Platform: macOS
Application: Chrome
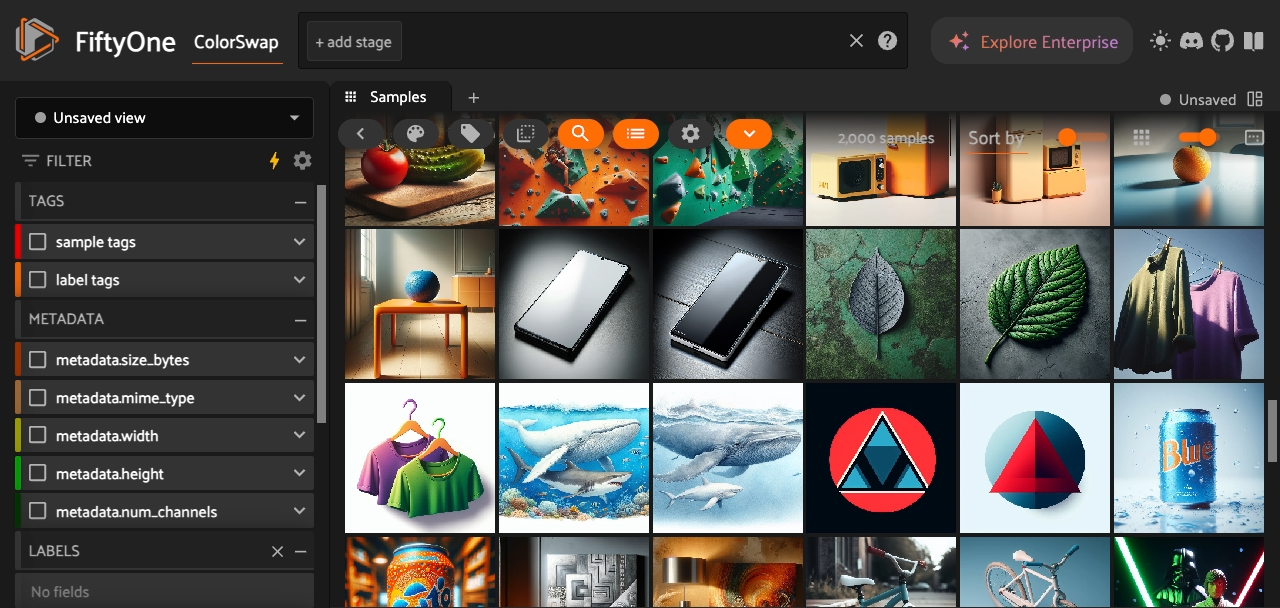
task_description: Show the metadata for the width of samples in the samples panel
action_type: click
element_info: Checkbox
steps_since_start: 1